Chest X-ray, PA view. Patient: 75 years old, sex M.
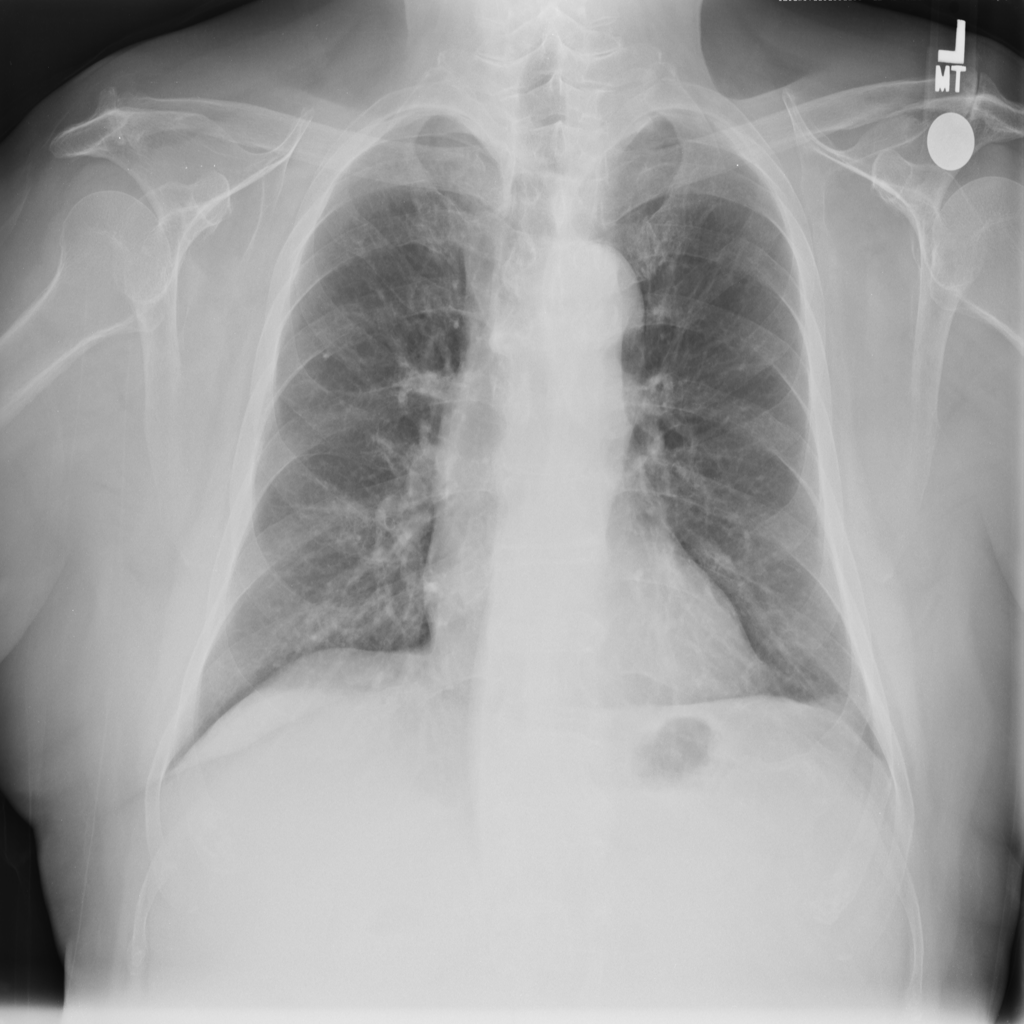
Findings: No Finding